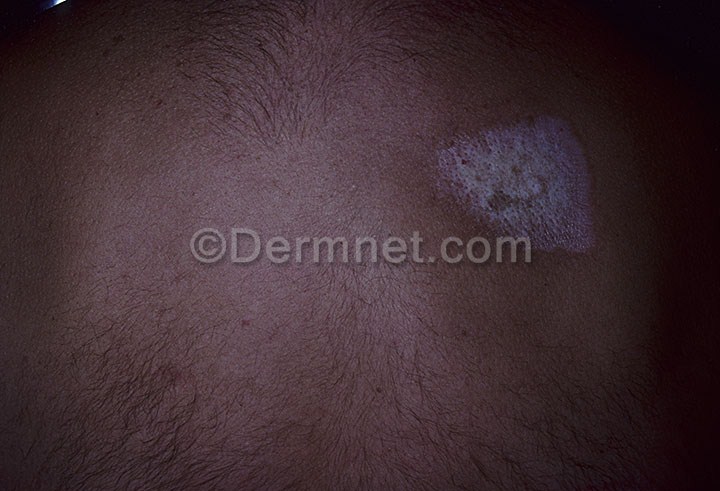
Disease: Psoriasis pictures Lichen Planus and related diseases